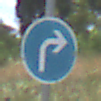
Verkehrszeichen: VorgeschriebeneFahrtrichtungRechts
Umgebung: Outdoor, Nature
Tageszeit: Midday
Wetter: PartlyCloudy
Licht: Natural
Jahreszeit: NotSpecified
Kontrast: HighContrast